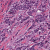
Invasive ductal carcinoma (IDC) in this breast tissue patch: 1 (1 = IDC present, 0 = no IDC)